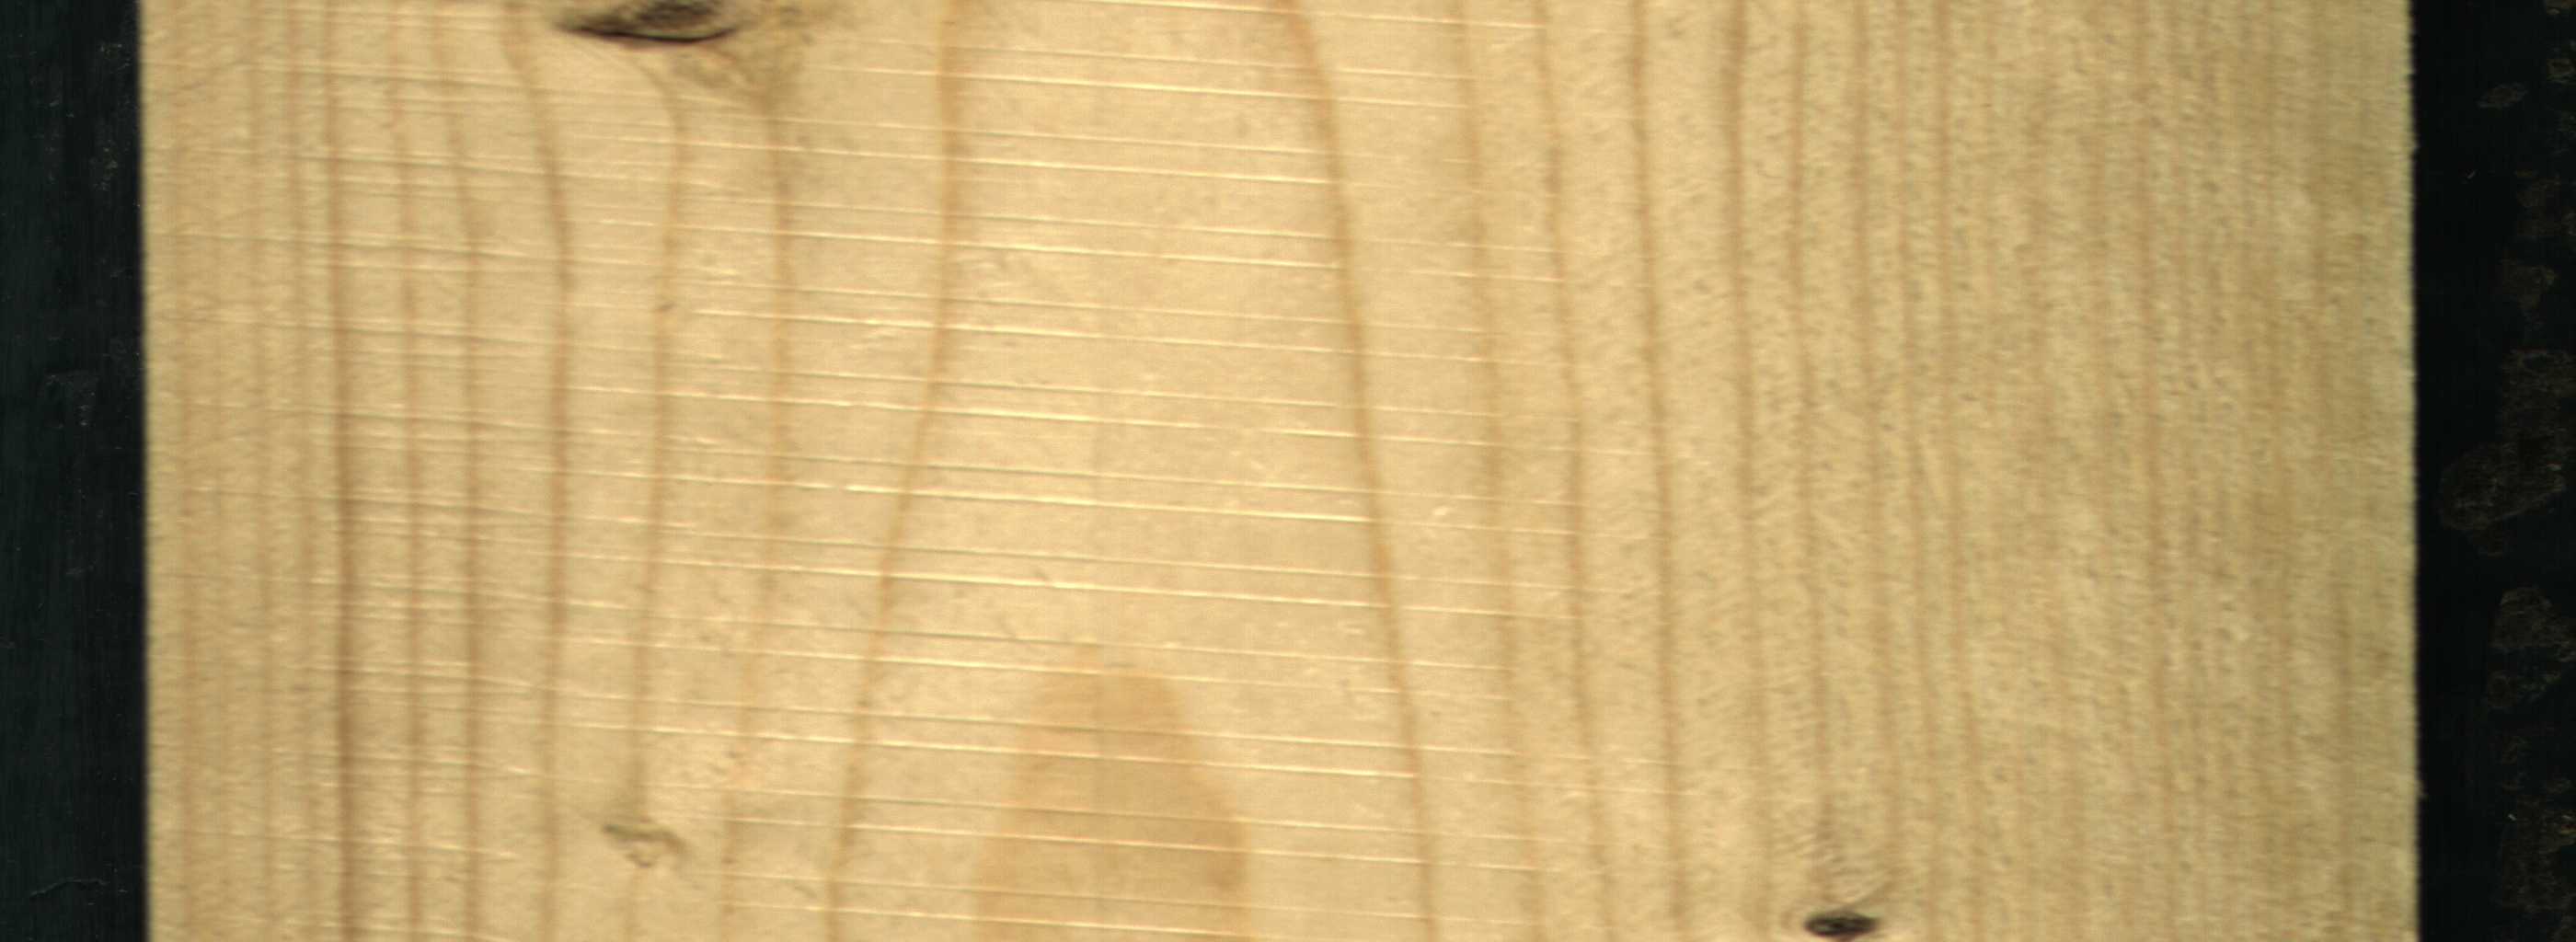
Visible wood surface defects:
Dead_Knot
Dead_Knot